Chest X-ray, PA view. Patient: 39 years old, sex M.
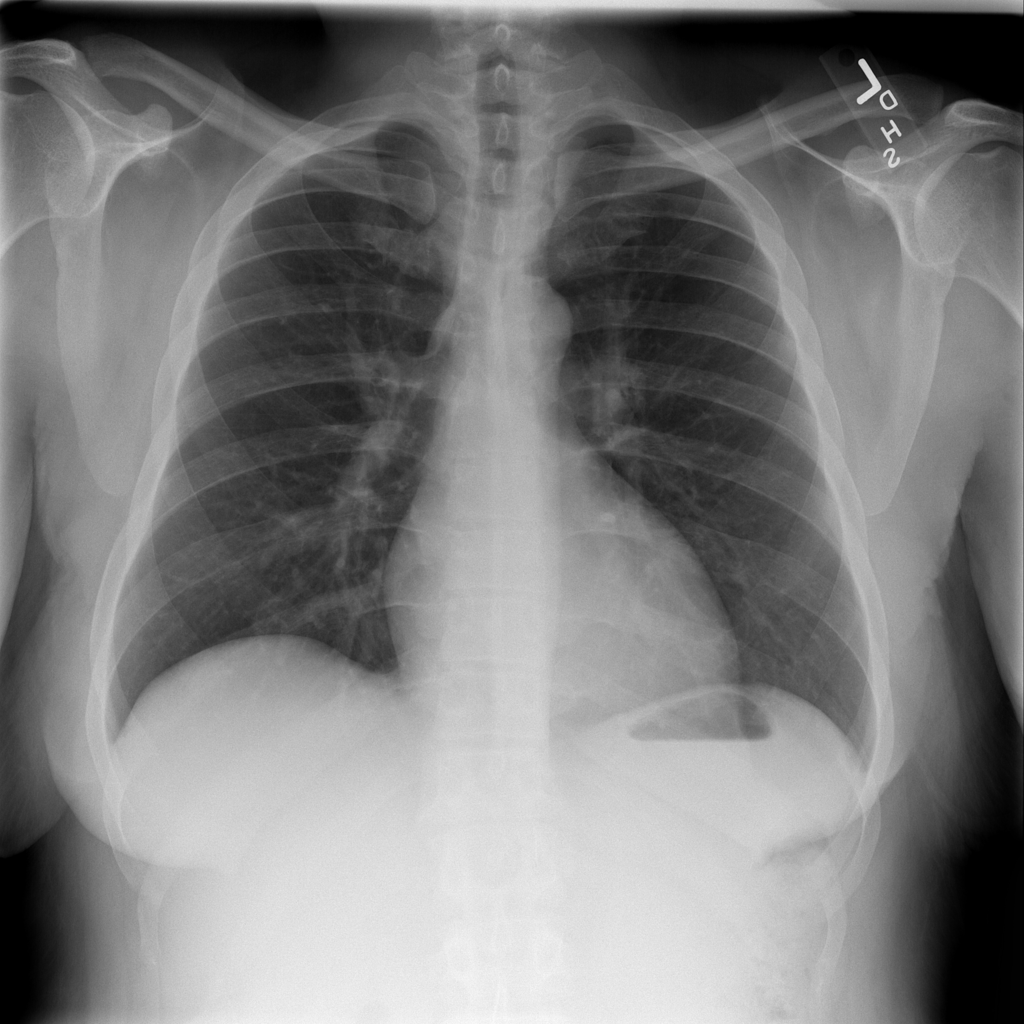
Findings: No Finding